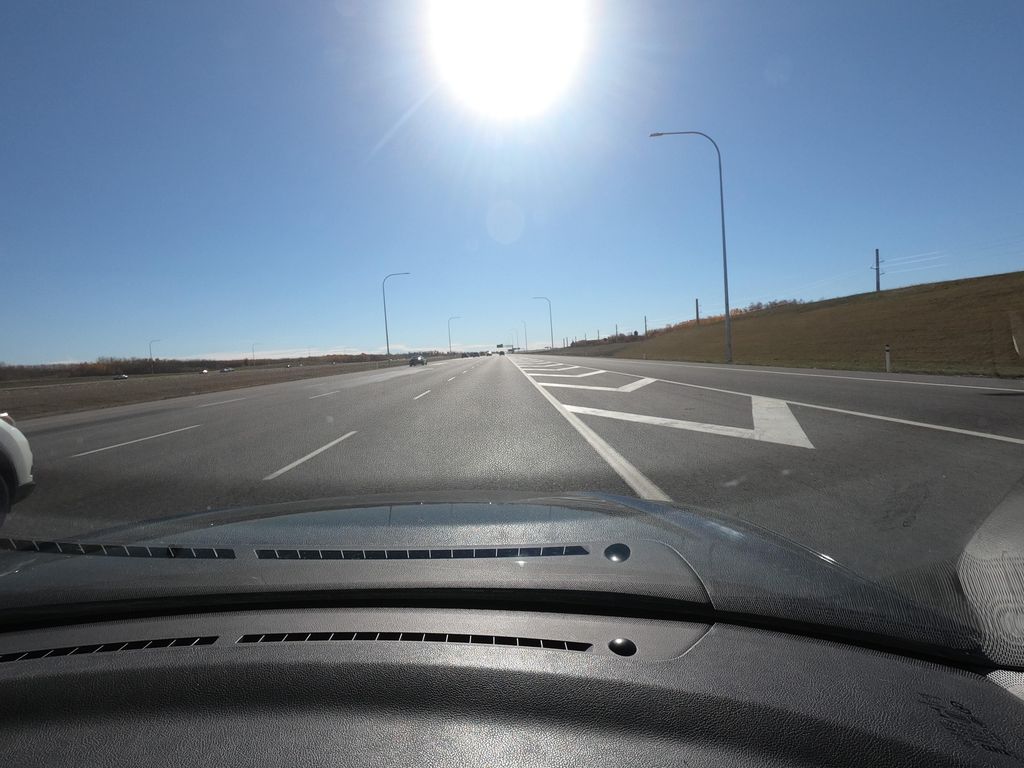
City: calgary